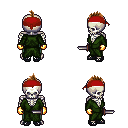
a pixel art fantasy rpg character, male body template, skeleton, green robe, teal pants, brown mohawk hairstyle, red bandana, gold gloves, ghillies, dagger, four views (front, back, left, right), 2x2 character sprite sheet, small pixel art, hard edges, no anti-aliasing